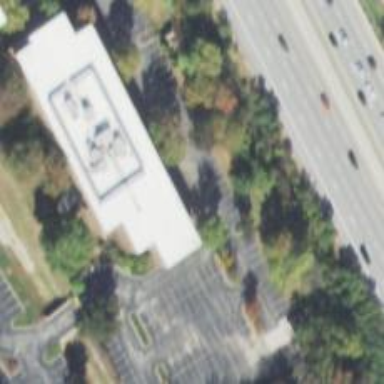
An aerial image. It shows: Commercial building.